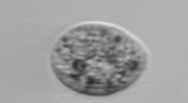
Label: Amoeba